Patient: sex M, age 28
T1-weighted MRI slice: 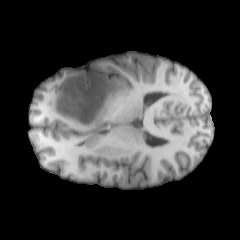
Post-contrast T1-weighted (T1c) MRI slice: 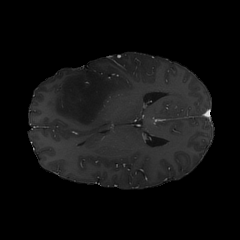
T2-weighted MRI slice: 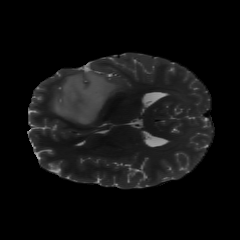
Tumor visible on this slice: yes
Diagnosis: Astrocytoma, IDH-mutant
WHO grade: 2